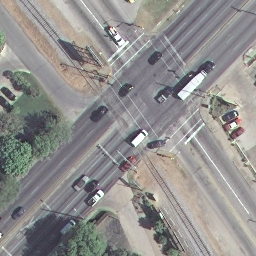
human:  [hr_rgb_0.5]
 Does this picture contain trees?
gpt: yes

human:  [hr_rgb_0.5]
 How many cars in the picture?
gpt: seventeen

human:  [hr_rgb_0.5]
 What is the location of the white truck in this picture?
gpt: upper right